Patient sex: M
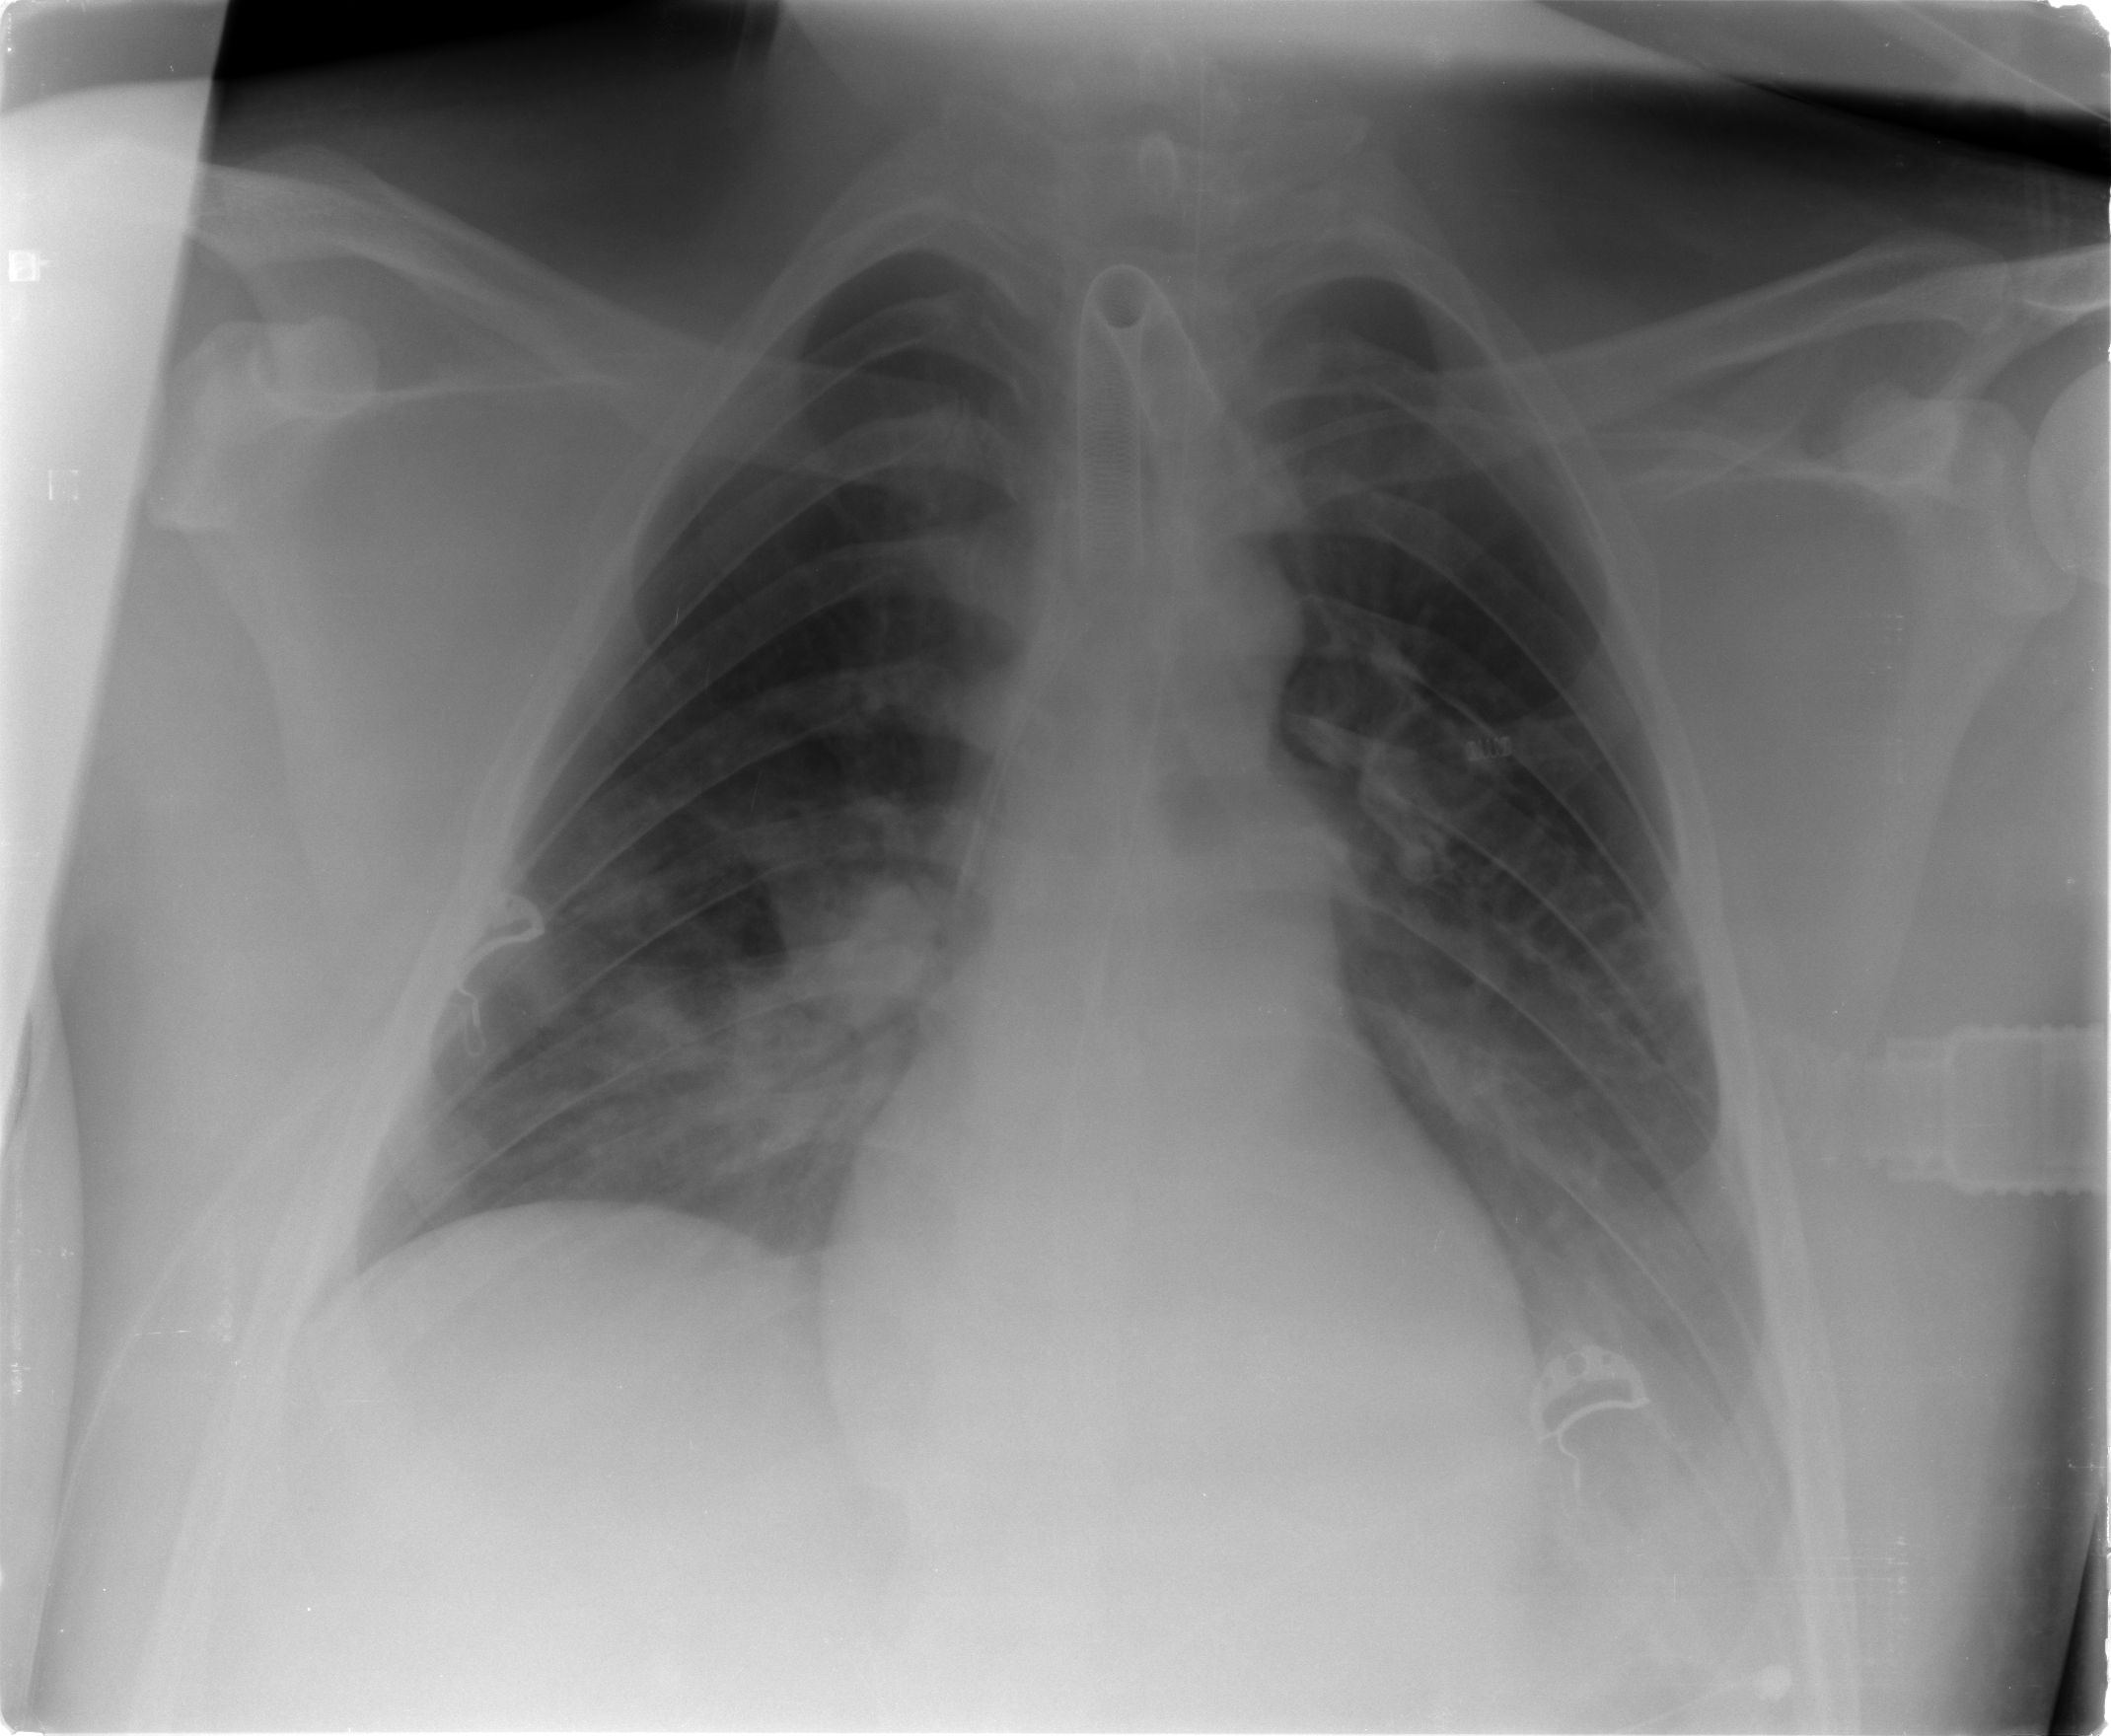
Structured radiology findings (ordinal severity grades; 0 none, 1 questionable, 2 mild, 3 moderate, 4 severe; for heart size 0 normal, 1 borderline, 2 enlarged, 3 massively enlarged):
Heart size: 0
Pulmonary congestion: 0
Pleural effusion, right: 2
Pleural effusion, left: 2
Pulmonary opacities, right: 3
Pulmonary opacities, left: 0
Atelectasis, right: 3
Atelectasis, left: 2